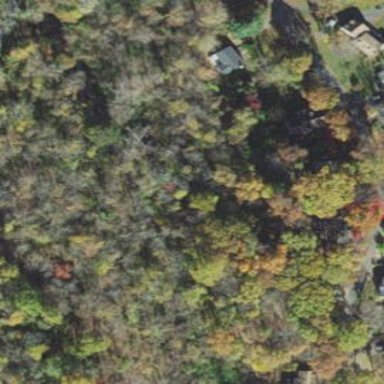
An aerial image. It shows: Existing preserved open space in the woodland.